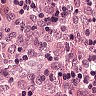
Metastatic tissue present: no